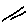
Label: line